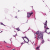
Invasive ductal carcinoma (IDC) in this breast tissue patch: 0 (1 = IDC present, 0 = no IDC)